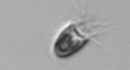
Label: Balanion